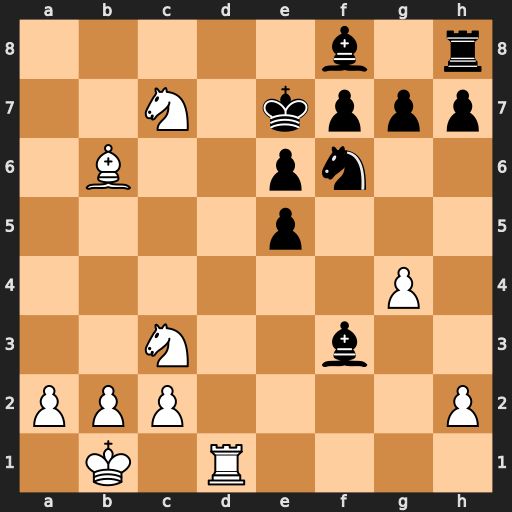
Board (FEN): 5b1r/2N1kppp/1B2pn2/4p3/6P1/2N2b2/PPP4P/1K1R4
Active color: w
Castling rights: -
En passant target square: -
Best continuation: Bc5#